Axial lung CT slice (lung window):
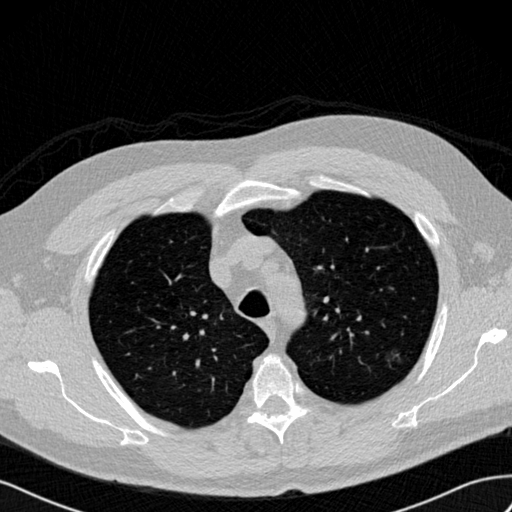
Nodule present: no